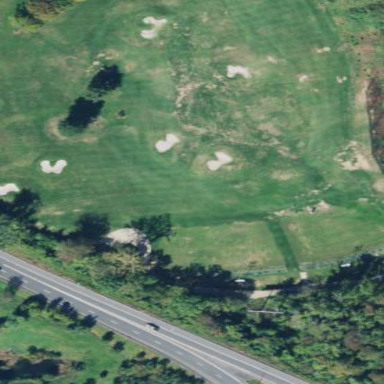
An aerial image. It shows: Grassy area designated as golf fairway.